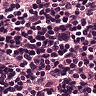
Metastatic tissue present: yes